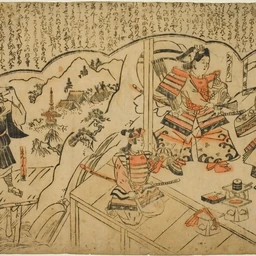
Title: The Vision of Kumagai Renshobo
Artist: Sugimura Jihei
Caption: the vision of kumagai renshobo, woodblock print, japanese (culture or style), print, asian art, sugimura jihei, a work made of hand-colored woodblock print; oban, tan-e, arts of asia, art institute of chicago